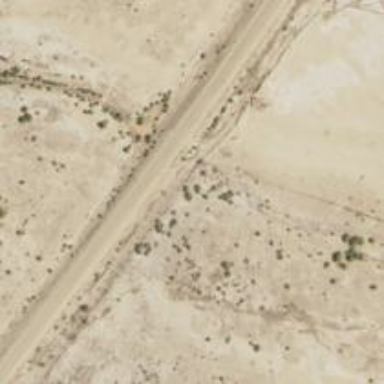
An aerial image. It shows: Unclassified road.